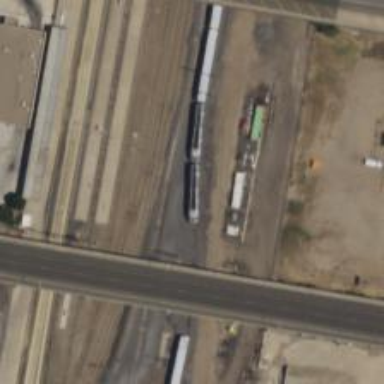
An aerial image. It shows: Railway siding for service.